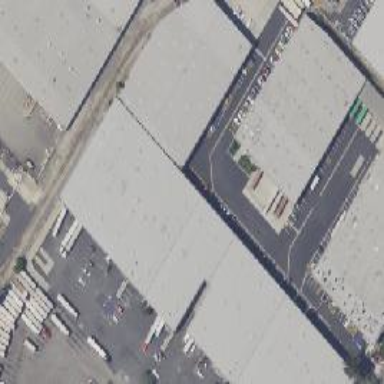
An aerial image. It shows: Warehouse building.